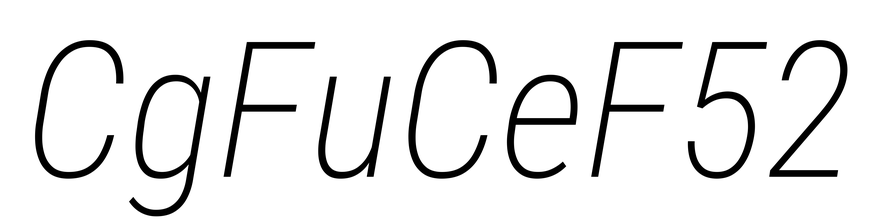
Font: Roboto-Italic_Condensed_ExtraLight_Italic